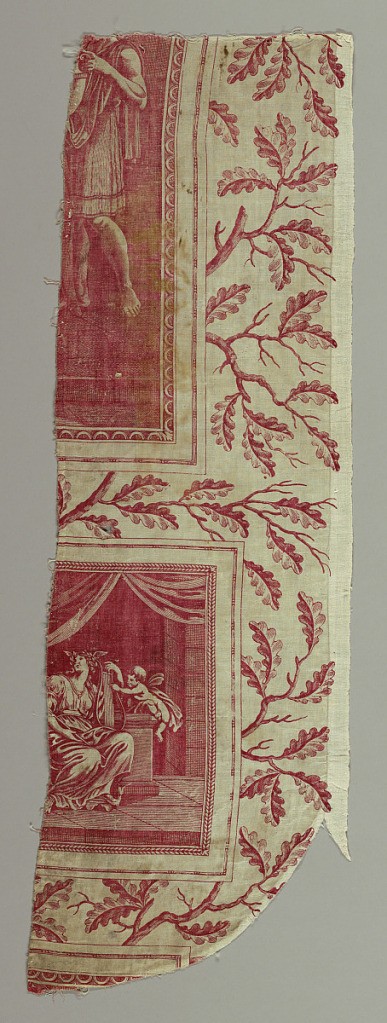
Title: Textile
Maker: Favre Petitpierre, France, 1802–1818
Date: ca. 1800
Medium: cotton Technique: printed by engraved copper plate on plain weave
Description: Framed pictures on a background of an oak tree.
Two partial vignettes within rectangular frames with allegorical scenes. Background formed by the broadly spreading branches of an oak tree from which the rectangular frames appear to hang like pictures.